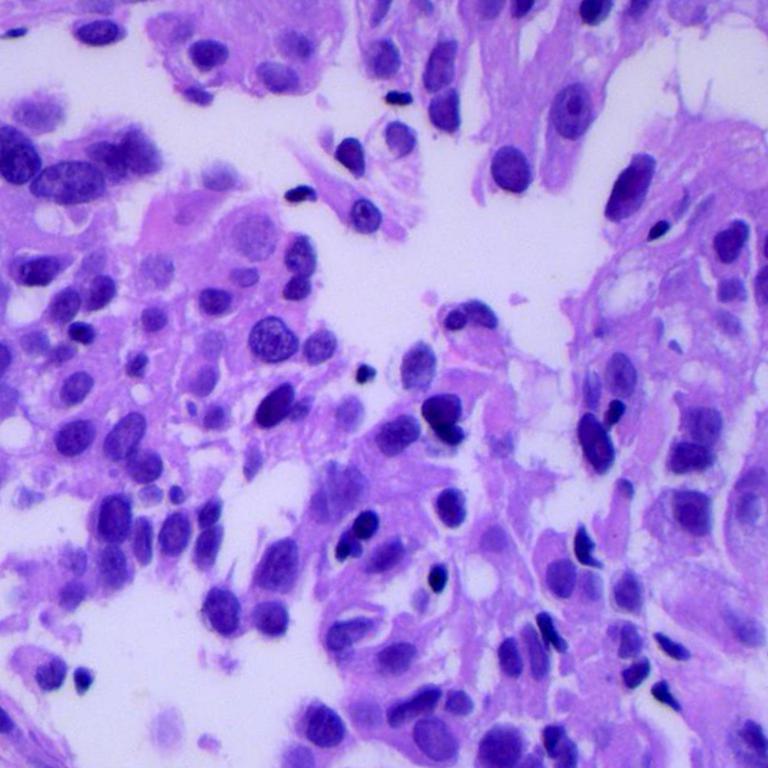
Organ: lung
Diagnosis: adenocarcinomas